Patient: sex F, age 56
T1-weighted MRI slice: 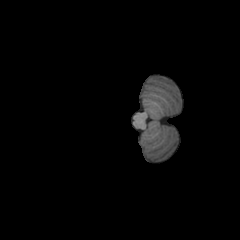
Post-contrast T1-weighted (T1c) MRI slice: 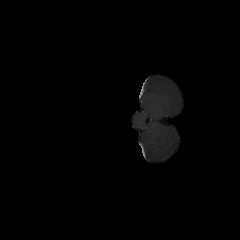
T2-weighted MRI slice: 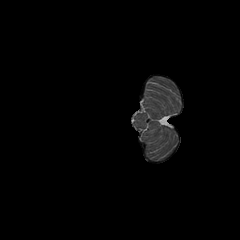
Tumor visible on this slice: no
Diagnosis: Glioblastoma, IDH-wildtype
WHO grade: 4